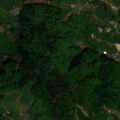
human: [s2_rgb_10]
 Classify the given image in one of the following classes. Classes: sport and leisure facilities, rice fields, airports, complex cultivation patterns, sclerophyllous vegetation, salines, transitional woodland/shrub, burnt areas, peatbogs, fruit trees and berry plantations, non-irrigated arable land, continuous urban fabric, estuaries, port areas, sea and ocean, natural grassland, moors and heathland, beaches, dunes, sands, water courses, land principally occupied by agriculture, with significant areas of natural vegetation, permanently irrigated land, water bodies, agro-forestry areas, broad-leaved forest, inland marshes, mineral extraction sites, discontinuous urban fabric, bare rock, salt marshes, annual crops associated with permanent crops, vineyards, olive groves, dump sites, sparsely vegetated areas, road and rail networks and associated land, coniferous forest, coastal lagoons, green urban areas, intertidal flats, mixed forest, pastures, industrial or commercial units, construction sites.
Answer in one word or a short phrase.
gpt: discontinuous urban fabric, non-irrigated arable land, pastures, broad-leaved forest